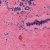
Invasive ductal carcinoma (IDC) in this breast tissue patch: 0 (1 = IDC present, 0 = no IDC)